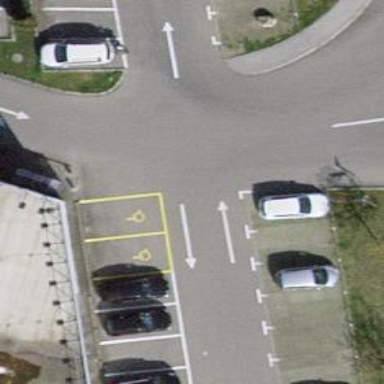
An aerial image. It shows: Parking aisle designated as service road.